Aerial crown-view tile of a tropical tree (Barro Colorado Island, Panama), acquired 20250818:
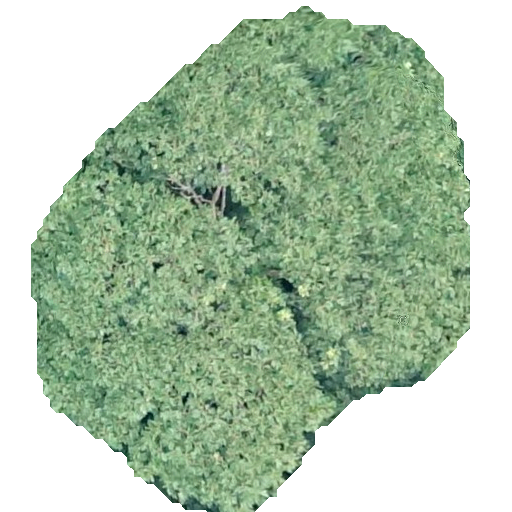
Species: Dipteryx oleifera
GBIF accepted scientific name: Dipteryx oleifera
Crown area: 226.329 m²